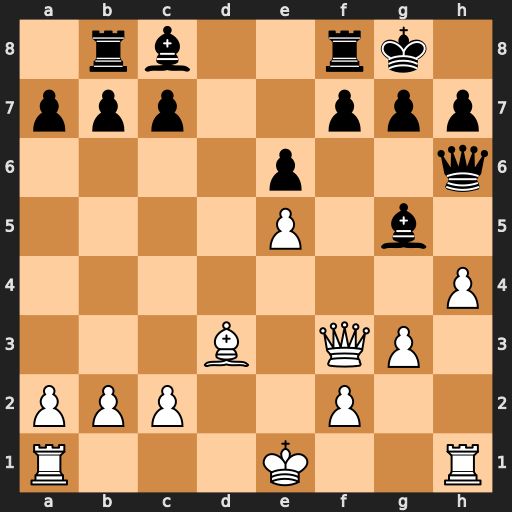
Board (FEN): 1rb2rk1/ppp2ppp/4p2q/4P1b1/7P/3B1QP1/PPP2P2/R3K2R
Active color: w
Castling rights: KQ
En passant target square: -
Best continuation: hxg5 Qxh1+ Qxh1